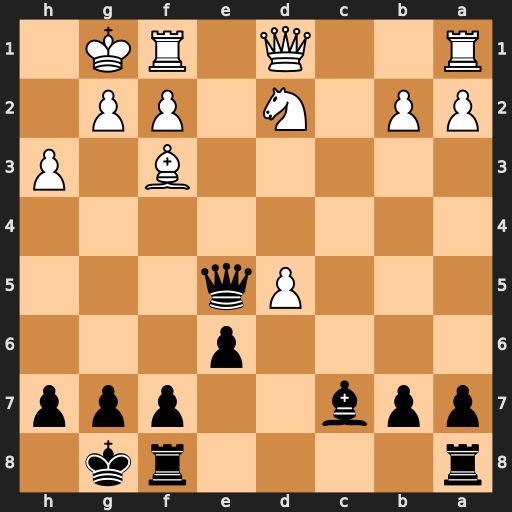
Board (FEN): r4rk1/ppb2ppp/4p3/3Pq3/8/5B1P/PP1N1PP1/R2Q1RK1
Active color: b
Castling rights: -
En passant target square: -
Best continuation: Qh2#